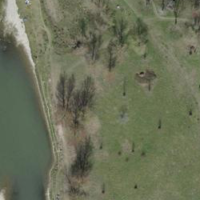
EUNIS habitat code: 25
Species observed at this site:
Corvus corone
Cyanistes caeruleus
Anas platyrhynchos
Aglais io
Picus canus
Coenonympha pamphilus
Cygnus olor
Pseudochorthippus parallelus
Parus major
Milvus migrans
Pieris rapae
Mergus merganser
Sitta europaea
Aglais urticae
Motacilla alba